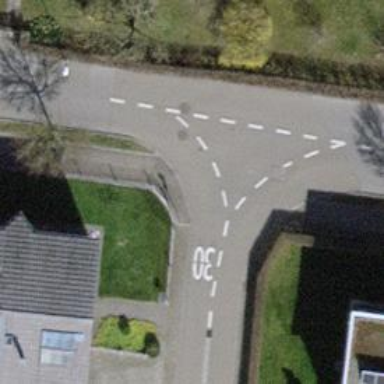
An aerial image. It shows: Unmarked road crossing.